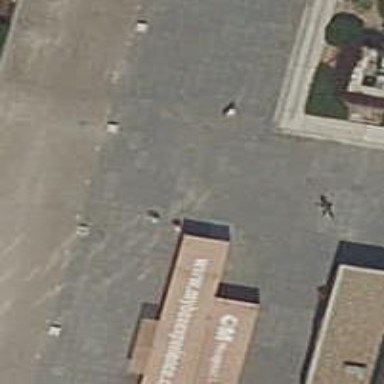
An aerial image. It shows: Sidewalk made of paving stones.